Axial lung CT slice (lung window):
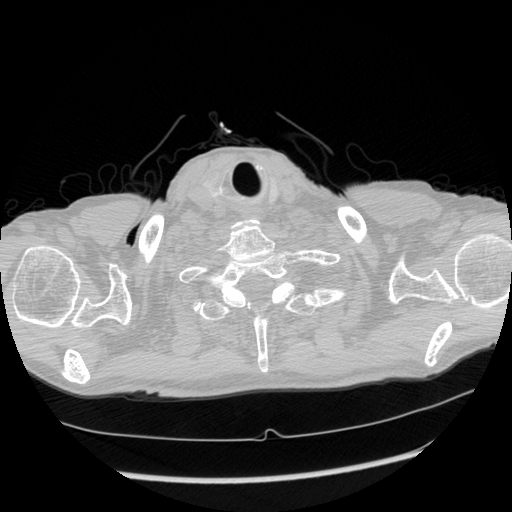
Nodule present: no